Question: I'm very used to option clicking on something in XCode, and then clicking the "notebook" icon in the top right, to bring up the appropriate documentation (see the image below).
Where has this icon gone in XCode 4.5? (i.e. how do I get to the documentation in 4.5?)

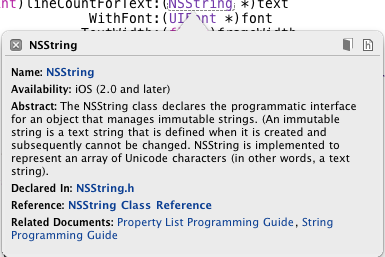
Answer: If you click on the link in the reference section of the popup, it will take you to the documentation section of organizer. I'm not sure if this is what you are looking for as I have never used the feature pre 4.5. Just tested this on my computer and it worked though.